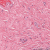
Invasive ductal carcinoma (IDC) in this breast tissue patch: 0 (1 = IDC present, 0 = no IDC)